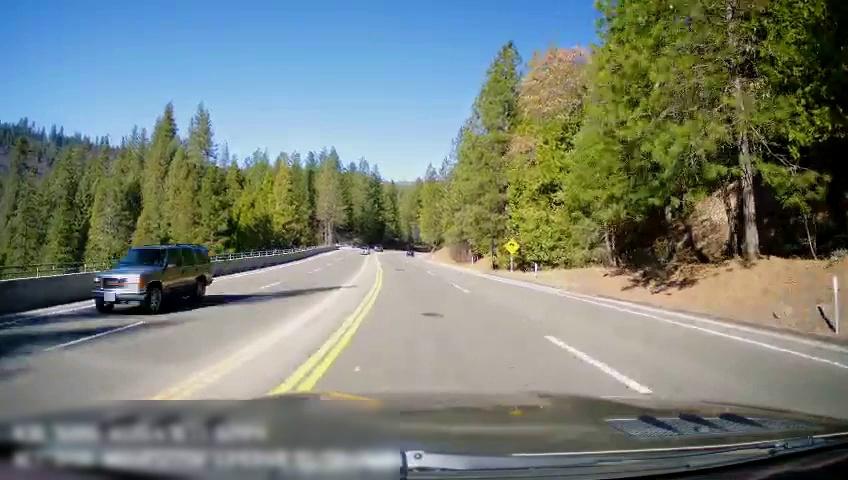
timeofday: Day
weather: Sunny
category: Drivable Space
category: Vehicles | SUV
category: Vehicles | Car
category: Vehicles | SUV
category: Vehicles | Car
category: Lanes | Current Lane
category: Lanes | Alternate Lane
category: Lanes | Current Lane
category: Lanes | Alternate Lane
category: Lanes | Opposite Lane
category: Lanes | Opposite Lane
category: Lanes | Opposite Lane
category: Lanes | Opposite Lane
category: Traffic | Signs